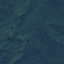
Land use / land cover class: Forest